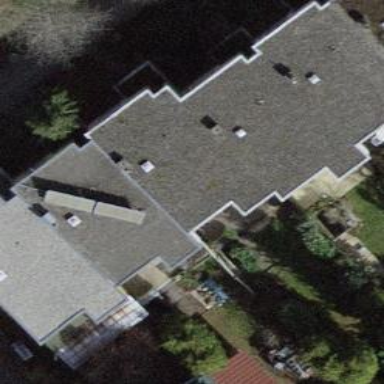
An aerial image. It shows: Terrace building.